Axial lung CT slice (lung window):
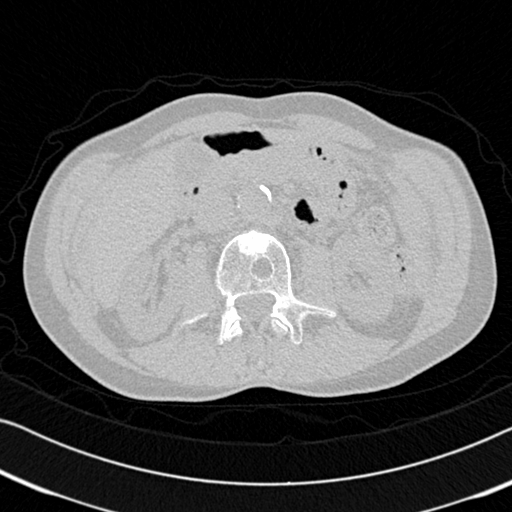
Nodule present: no